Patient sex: M
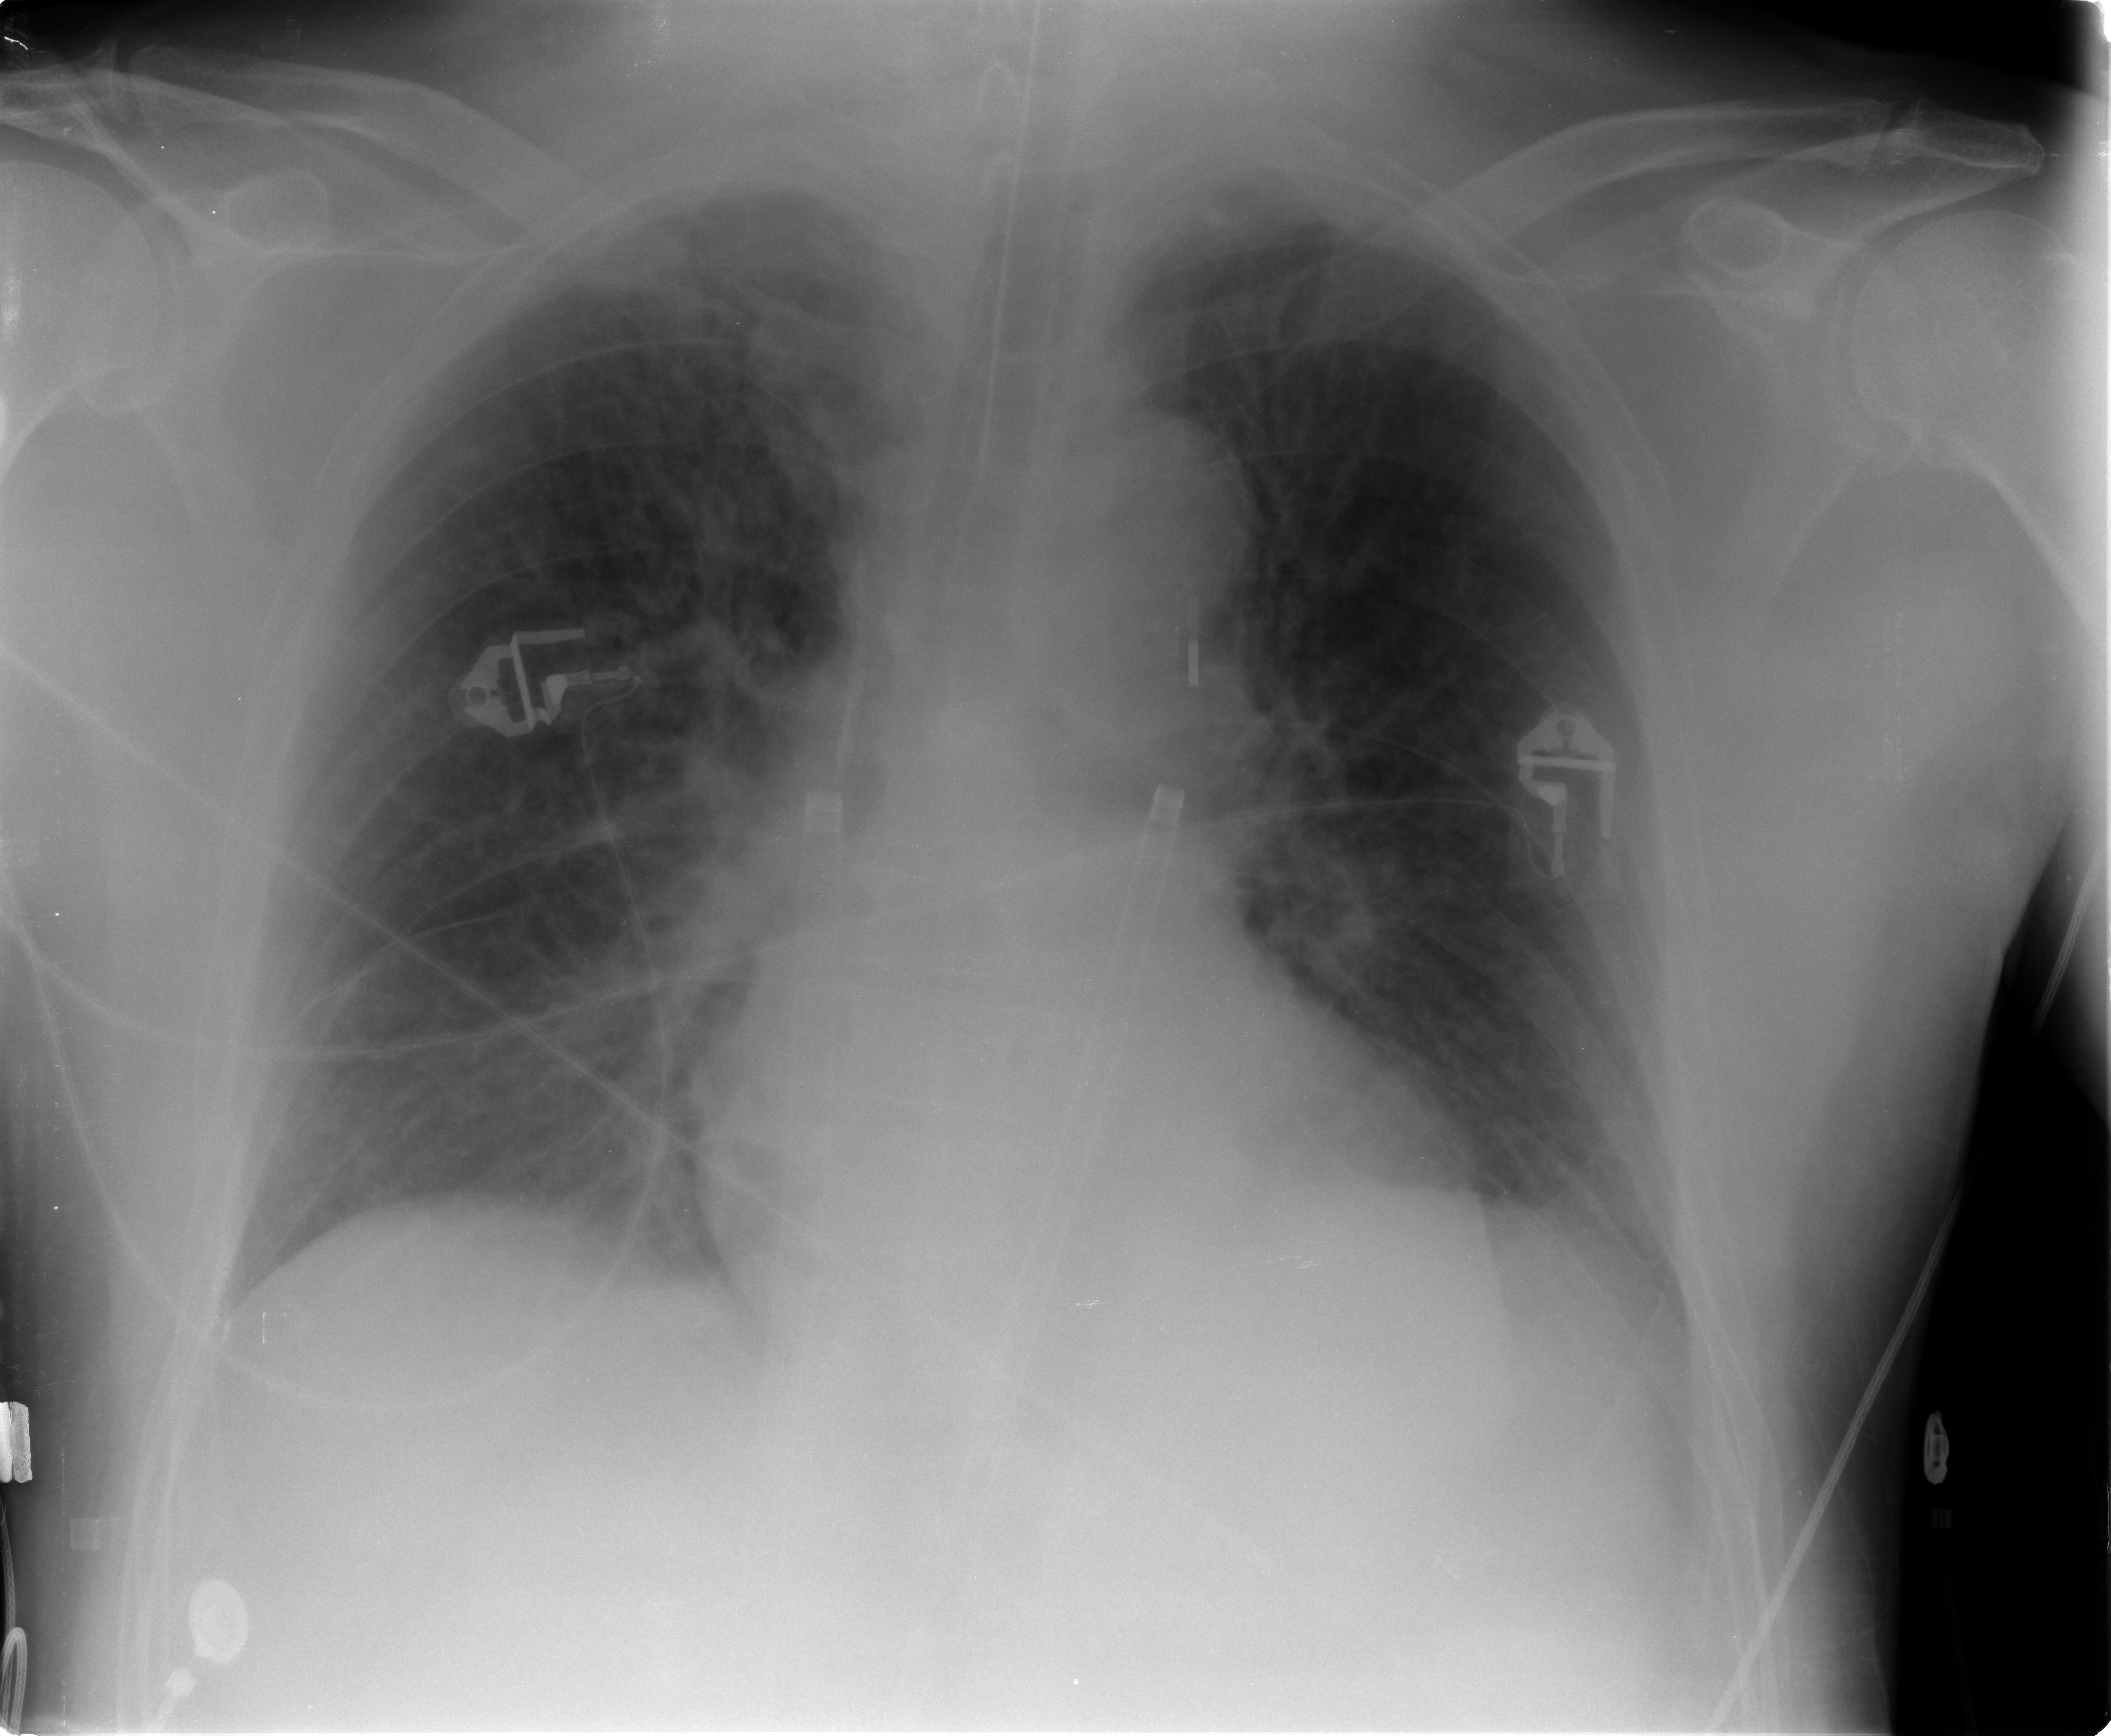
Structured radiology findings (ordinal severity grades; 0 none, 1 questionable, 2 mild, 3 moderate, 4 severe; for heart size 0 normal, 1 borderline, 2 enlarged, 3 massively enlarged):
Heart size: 0
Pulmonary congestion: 2
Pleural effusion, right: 0
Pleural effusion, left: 0
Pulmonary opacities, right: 0
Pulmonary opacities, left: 0
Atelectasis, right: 0
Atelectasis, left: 0